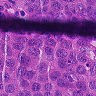
Metastatic tissue present: yes